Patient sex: F
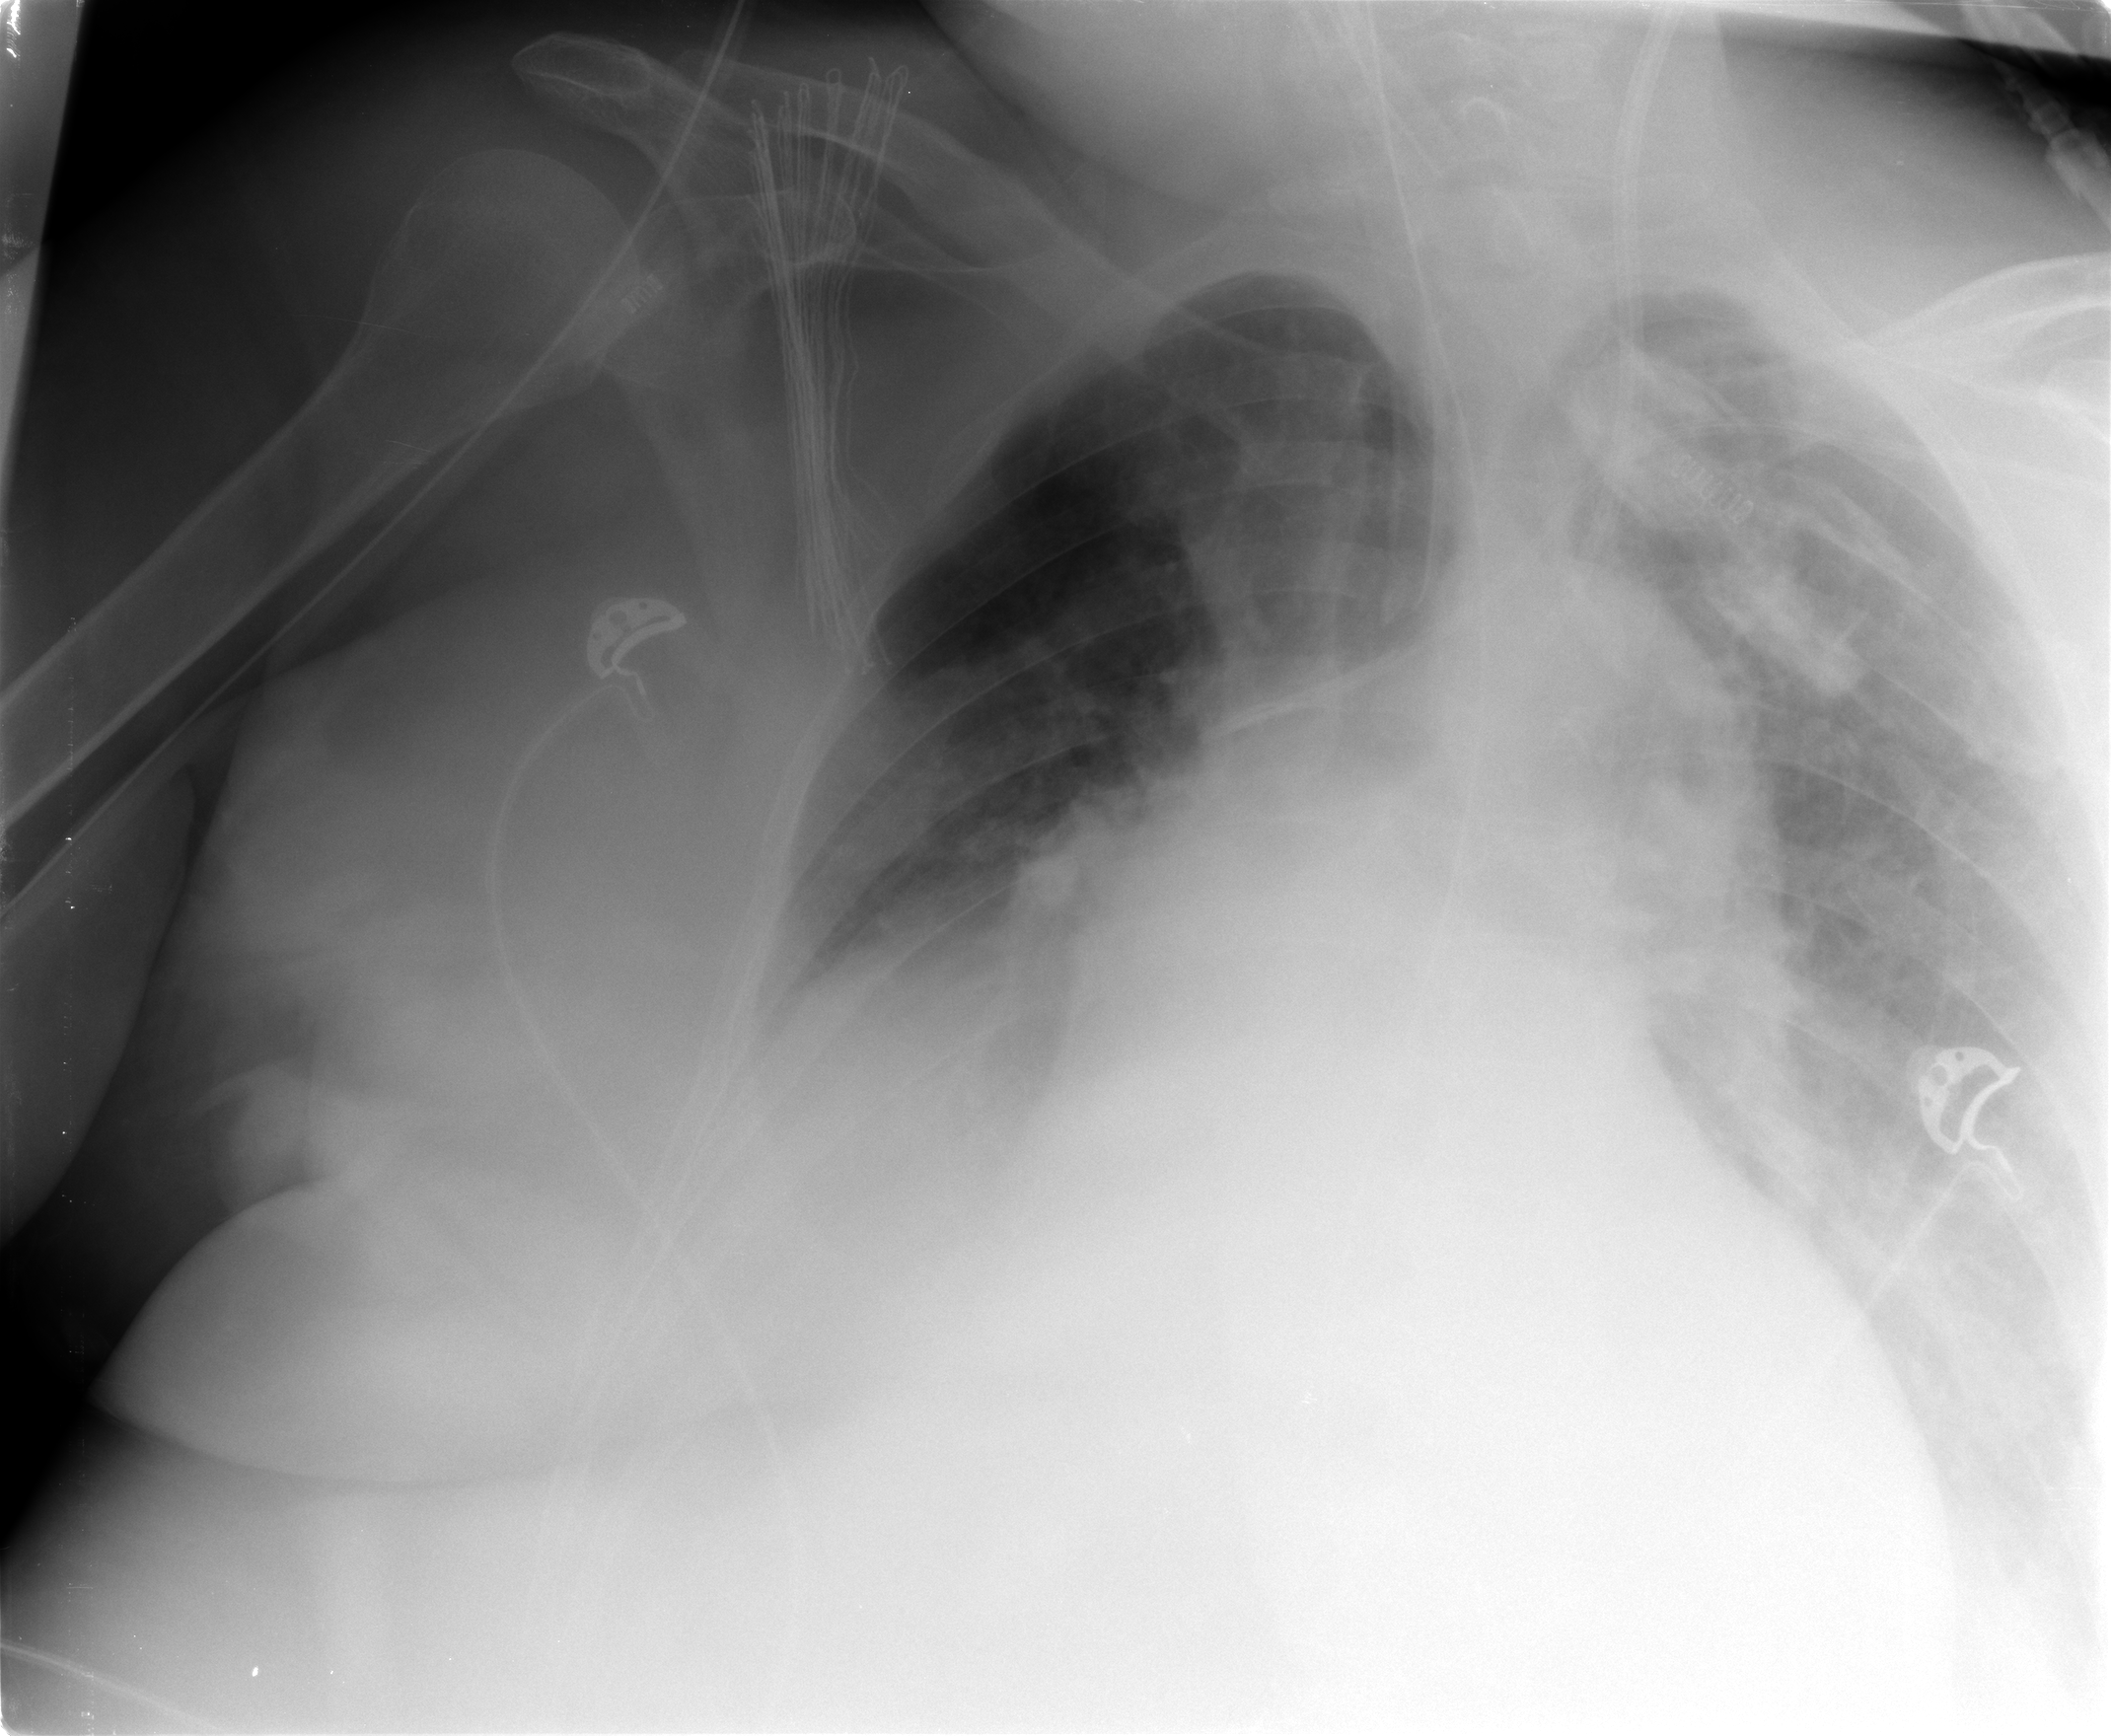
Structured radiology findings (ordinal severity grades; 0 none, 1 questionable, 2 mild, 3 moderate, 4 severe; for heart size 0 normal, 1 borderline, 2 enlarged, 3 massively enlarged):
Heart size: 2
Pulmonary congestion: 0
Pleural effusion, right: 2
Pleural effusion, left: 1
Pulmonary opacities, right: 1
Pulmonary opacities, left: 0
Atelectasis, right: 0
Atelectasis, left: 0